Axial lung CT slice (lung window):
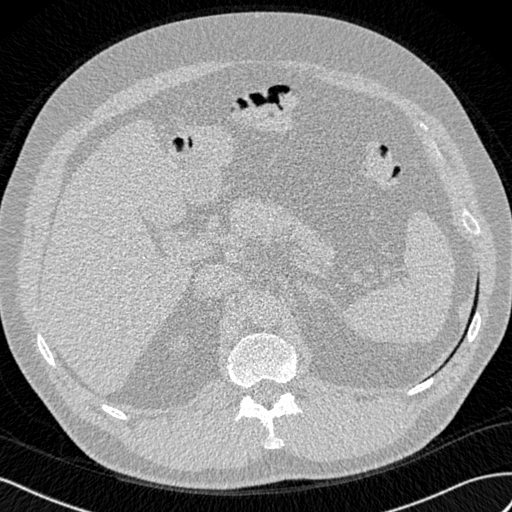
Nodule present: no